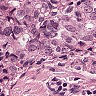
Metastatic tissue present: yes